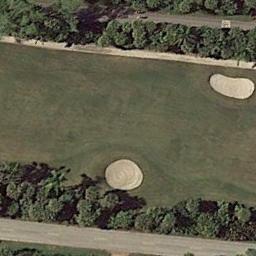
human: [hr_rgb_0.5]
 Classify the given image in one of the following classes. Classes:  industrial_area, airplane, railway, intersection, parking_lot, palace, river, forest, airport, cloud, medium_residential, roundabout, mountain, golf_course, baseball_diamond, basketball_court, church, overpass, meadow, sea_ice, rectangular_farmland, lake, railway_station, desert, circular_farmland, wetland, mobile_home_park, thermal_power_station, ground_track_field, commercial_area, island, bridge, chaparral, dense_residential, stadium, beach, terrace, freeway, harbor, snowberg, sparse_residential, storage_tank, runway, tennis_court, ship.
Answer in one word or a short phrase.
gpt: golf_course